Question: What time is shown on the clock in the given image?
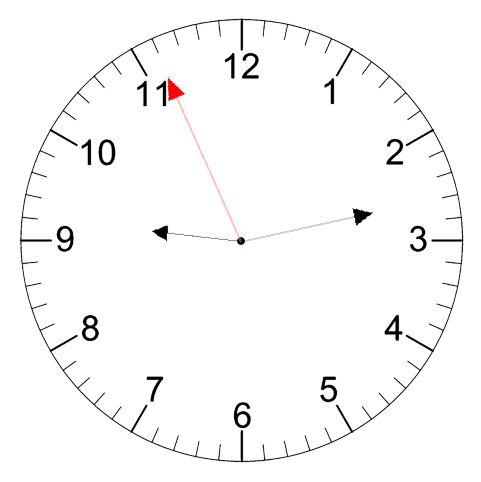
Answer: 09:12:56